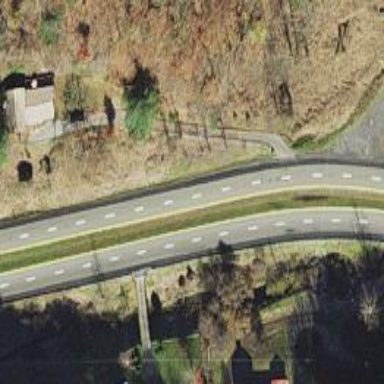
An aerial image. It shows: Trunk highway.